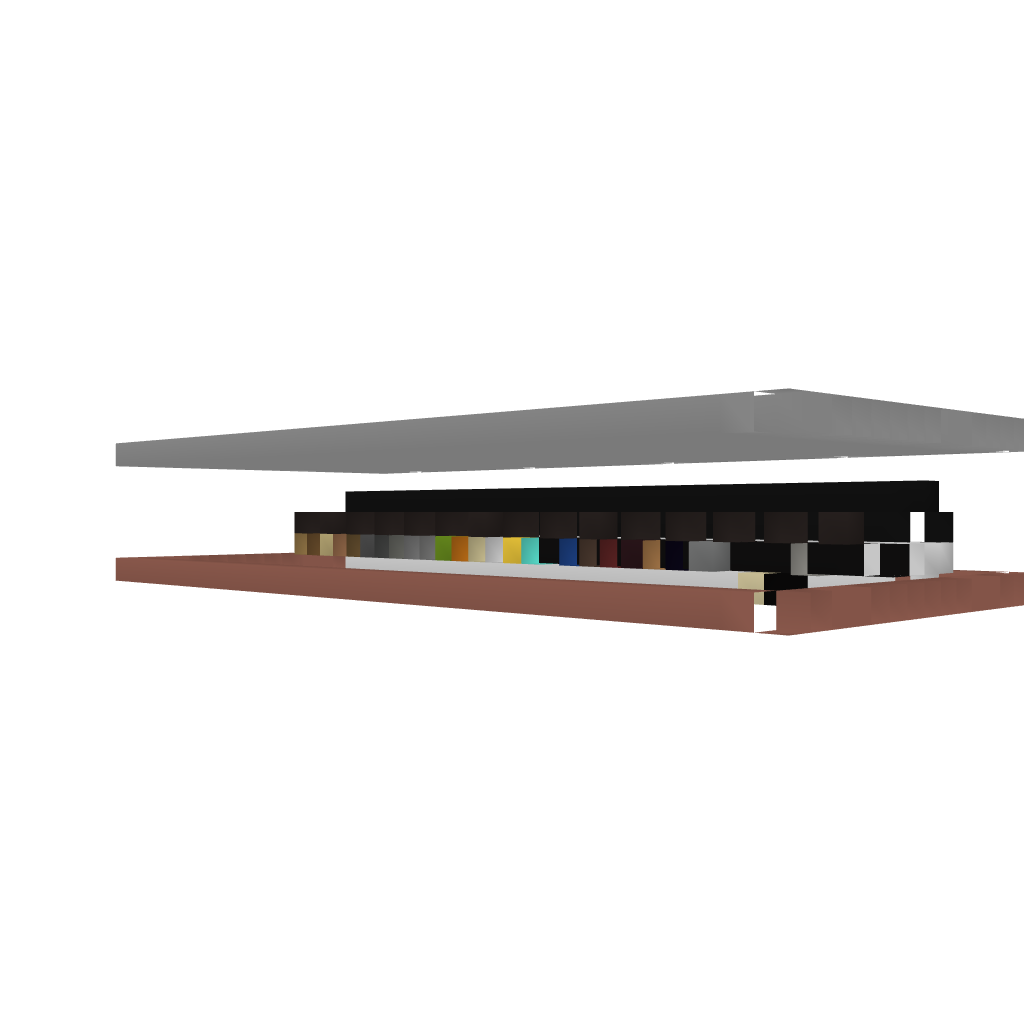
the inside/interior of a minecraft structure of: Automatic sorting system